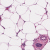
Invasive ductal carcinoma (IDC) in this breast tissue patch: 0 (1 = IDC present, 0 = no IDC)